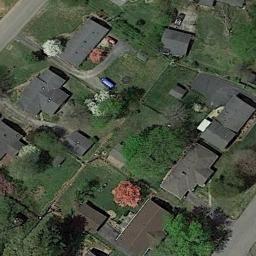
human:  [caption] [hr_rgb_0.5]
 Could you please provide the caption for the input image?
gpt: Many buildings of different shapes are in medium residential area .

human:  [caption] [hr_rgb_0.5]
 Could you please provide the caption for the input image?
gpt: The medium residential area has some houses and trees on the grass .

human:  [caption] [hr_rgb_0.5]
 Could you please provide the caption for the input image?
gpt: There are few houses in medium - sized areas .

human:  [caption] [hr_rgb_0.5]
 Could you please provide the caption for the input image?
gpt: The medium residential is on the grass next to the road .

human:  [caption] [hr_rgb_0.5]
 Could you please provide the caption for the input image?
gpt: There are some black buildings on green lawns on the  medium residential area .